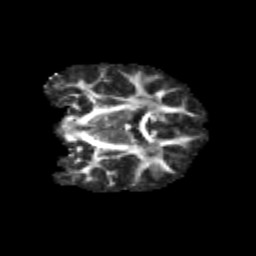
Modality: FA
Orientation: coronal
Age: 11
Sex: female
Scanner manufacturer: siemens
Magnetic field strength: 3 T
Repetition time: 3.8 s
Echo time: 0.07 s